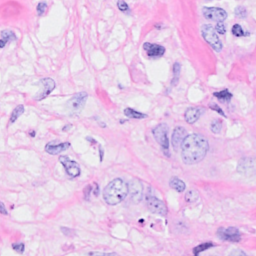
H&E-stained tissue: Breast